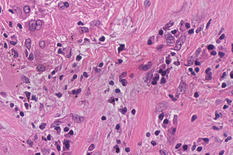
Tumor epithelial tissue: no
Tumor-associated stroma tissue: yes
Normal tissue: no